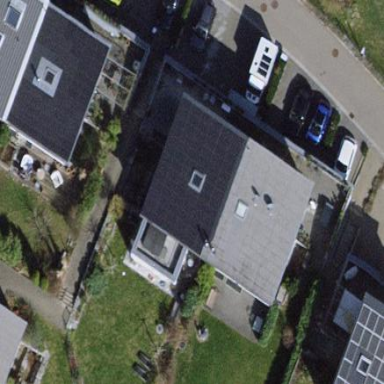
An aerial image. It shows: Terrace building.